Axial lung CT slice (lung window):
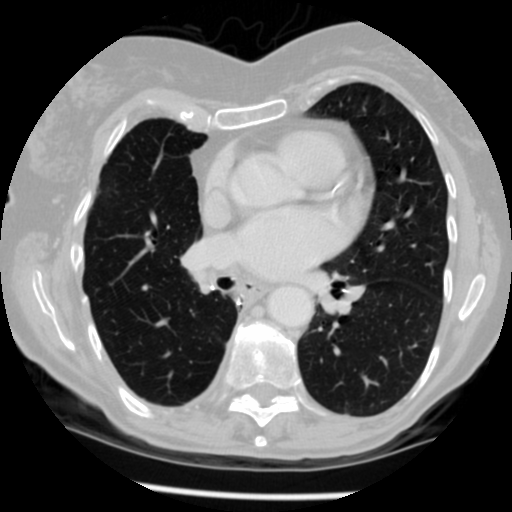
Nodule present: no